Question: How do I perform an arithmetic operation across rows and columns for a data frame like the one shown below?
For example I want to calculate gross margin (gross profit/Revenue) - this is basically dividing one row by another row. I want to do this across all columns.

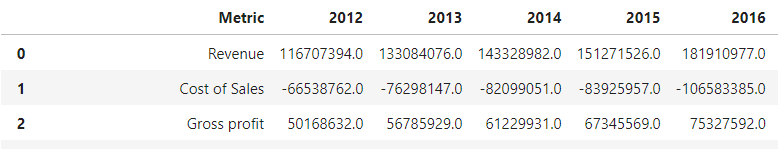
Answer: I think you need to restructure your dataframe a little bit to do this most effectively. If you transposed your dataframe such that Revenue, etc were columns and the years were the index, you could do:
'''
df["gross_margin"] = df["Gross profit"] / df["Revenue"]
'''
If you don't want to make so many changes, you should at least set the metric as the index.
'''
df = df.set_index("Metric")
'''
And then you could:
'''
gross_margin = df.loc["Gross profit", :] / df.loc["Revenue", :]
'''